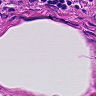
Metastatic tissue present: no